【题型】填空题　【知识点】解析几何　【难度】easy
已知从点 $A(6,1)$ 射出的光线经直线 $x+y+1=0$ 上的点 $M$ 反射后经过点 $B(3,2)$，则 $|AM|+|BM|=$ \underline{\quad\quad\quad\quad\quad\quad\quad\quad}.
【解答】
【答案】$\sqrt{106}$
【详解】设点 $A(6,1)$ 关于直线 $x+y+1=0$ 的对称点为 $A'(a,b)$，
则
\[
\begin{cases}
\dfrac{a+6}{2} + \dfrac{b+1}{2} + 1 = 0 \\
\dfrac{b-1}{a-6} \times (-1) = -1
\end{cases},
\]
解得 $a=-2,b=-7$，即 $A'(-2,-7)$。
因为反射光线经过点 $B(3,2)$，根据垂直平分线的性质，可得：
\[
|AM|+|BM| = |A'M|+|BM| = |A'B| = \sqrt{(3+2)^2 + (2+7)^2} = \sqrt{106}.
\]
故答案为：$\sqrt{106}$。

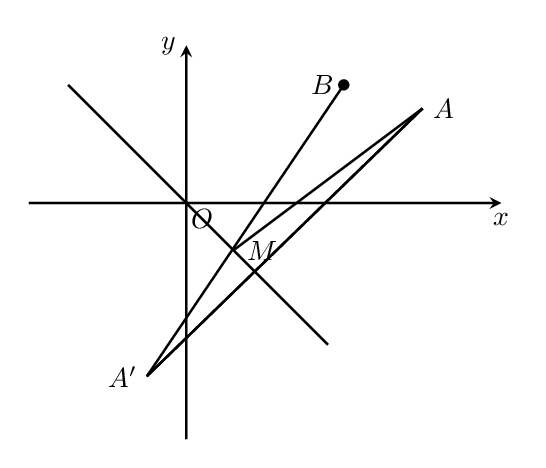